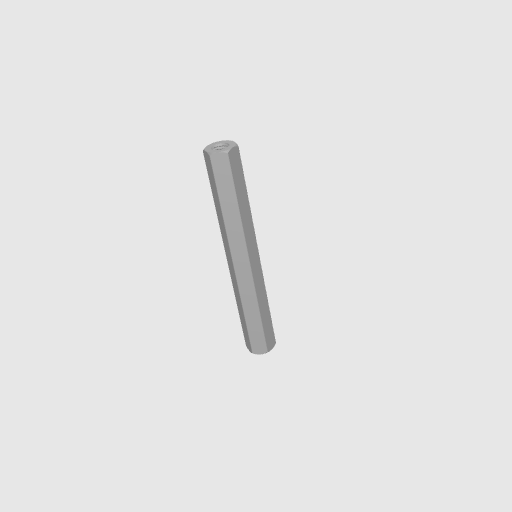
Part: Standoff8RID56